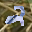
Label: 2